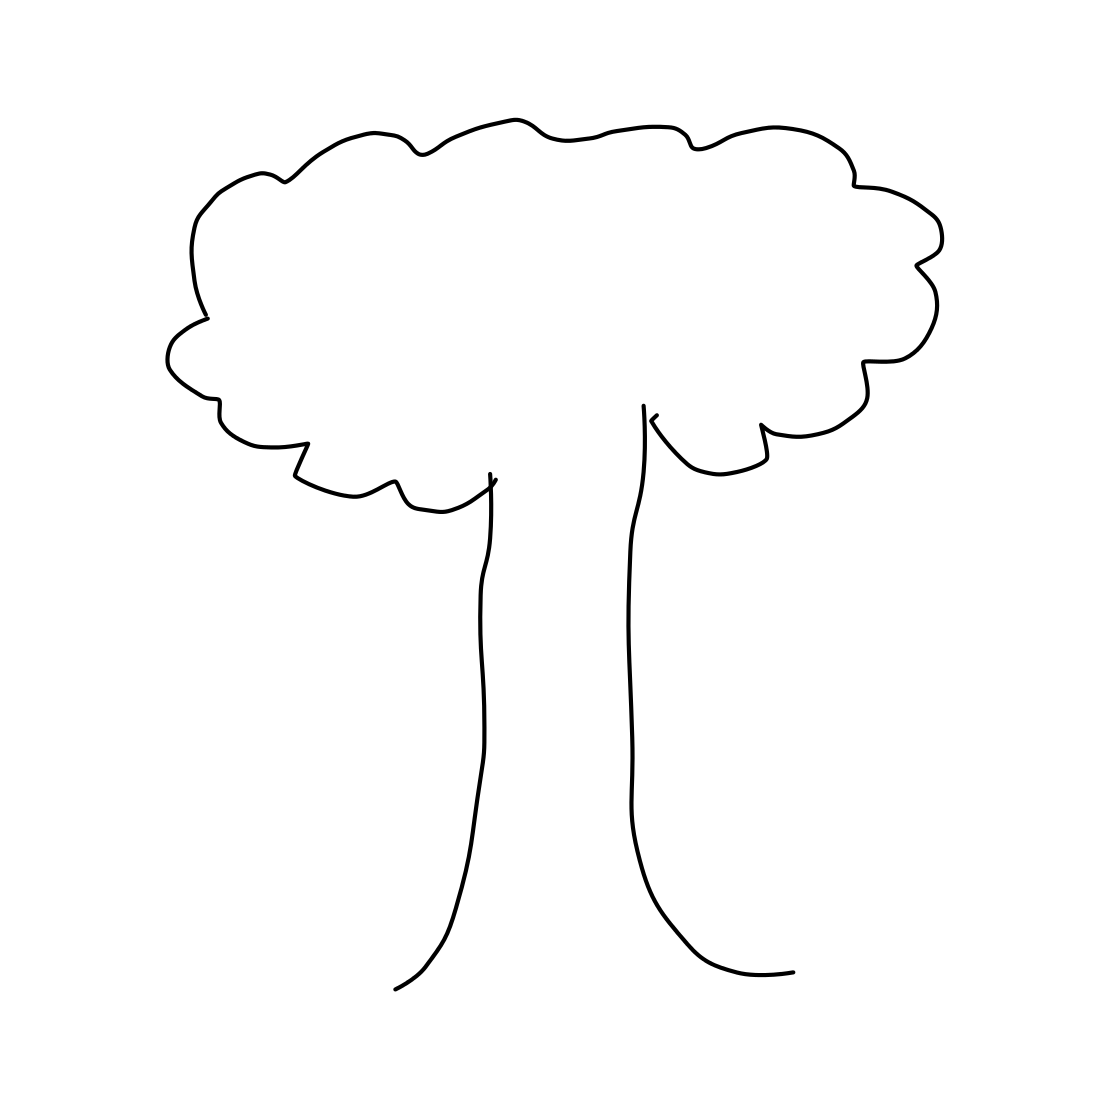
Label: tree